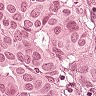
Metastatic tissue present: yes